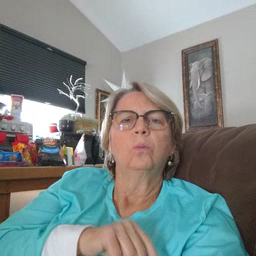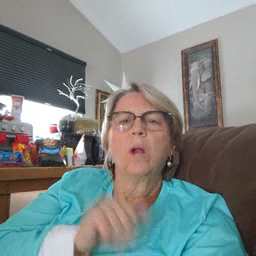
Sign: no